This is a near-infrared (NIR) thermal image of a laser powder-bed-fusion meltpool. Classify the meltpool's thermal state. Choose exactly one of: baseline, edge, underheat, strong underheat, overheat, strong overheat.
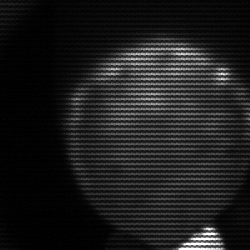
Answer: edge